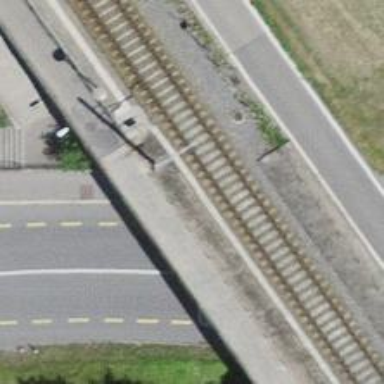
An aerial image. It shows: Bridge over railway with electrified contact lines.